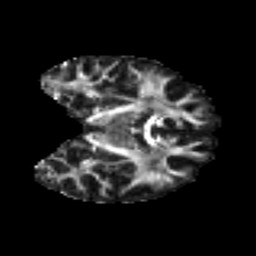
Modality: FA
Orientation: coronal
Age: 22
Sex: male
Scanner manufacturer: ge
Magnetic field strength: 3 T
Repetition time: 7.8 s
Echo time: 0.0606 s